Question: I have configured my first application in Windows Azure Active Directory and everything works fine: I can login using accounts in my directory.
However, I'm not entirely clear on all the concepts yet, especially the sign-on url. The tooltip says:
> The URL where users can sign in and use your app. You can change this later.
But users sign in somewhere on 'login.windows.net' and furthermore, it doesn't matter what I enter here, authentication keeps working. So what is this 'sign-on url'?

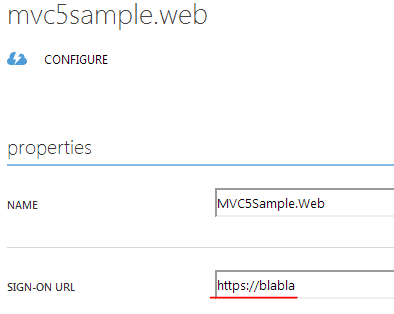
Answer: If you visit <URL>, you'll find a long list of applications that have access to your account. If you click on these apps, you should be redirected to a home page where the sign-in process could be initialized. However, if the app doesn't declare a 'signInUrl' in its manifest, you'll get an error that says the app is .
'''
something went wrong...
You cannot access this application because it has been misconfigured. Contact your IT department and include the following information:
Undefined Sign-On URL for application "BlahBlahBlah"
'''
In the new Azure portal UI, the "SIGN-ON URL" is now called "Home page URL", which you can find under Branding in the app registration configuration.